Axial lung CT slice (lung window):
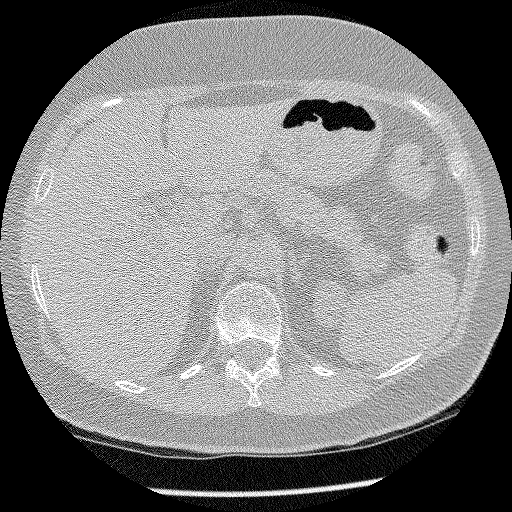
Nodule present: no